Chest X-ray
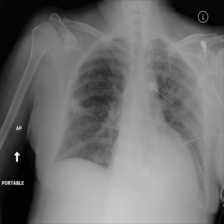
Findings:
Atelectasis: negative
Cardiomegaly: negative
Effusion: negative
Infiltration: positive
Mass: negative
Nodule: negative
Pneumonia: negative
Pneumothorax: negative
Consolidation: negative
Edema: negative
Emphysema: negative
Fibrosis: negative
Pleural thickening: negative
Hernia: negative